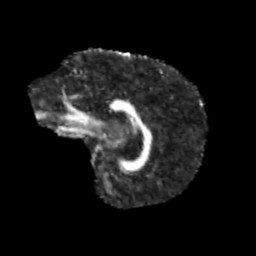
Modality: FA
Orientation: sagittal
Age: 12
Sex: male
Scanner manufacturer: siemens
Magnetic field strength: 3 T
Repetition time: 3.8 s
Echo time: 0.07 s